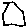
Label: hexagon